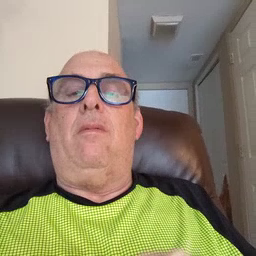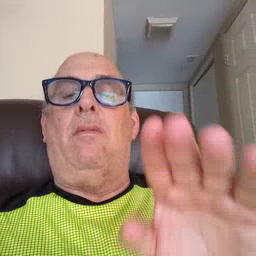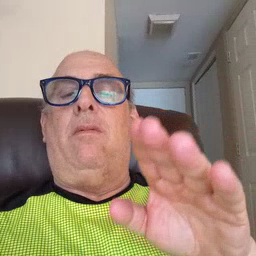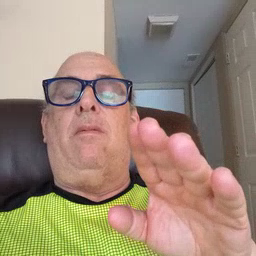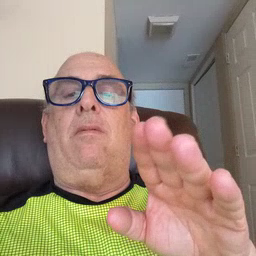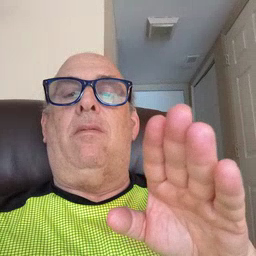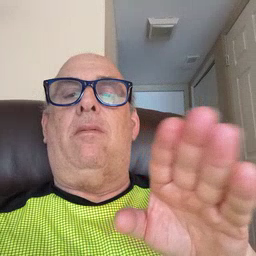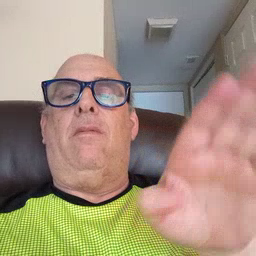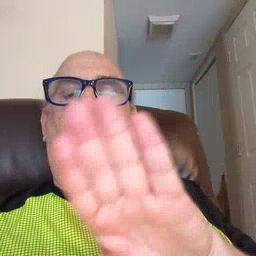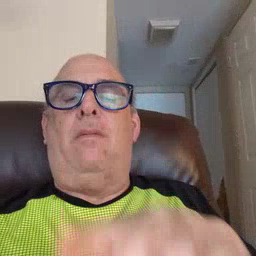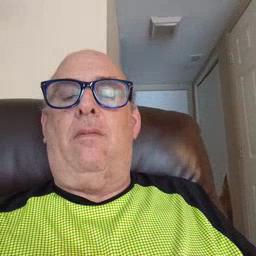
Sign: close